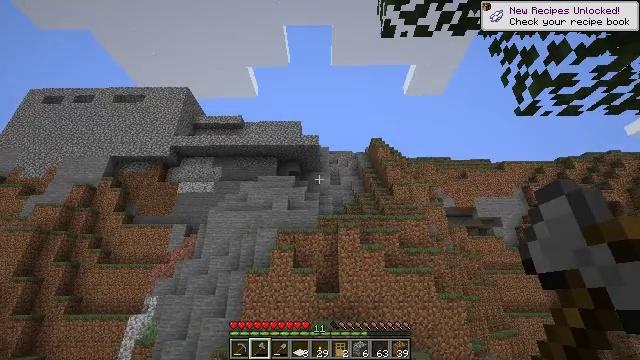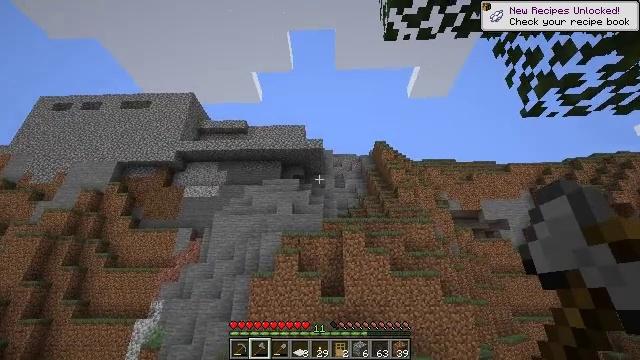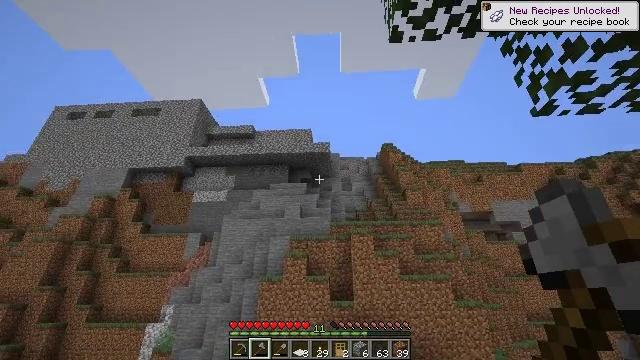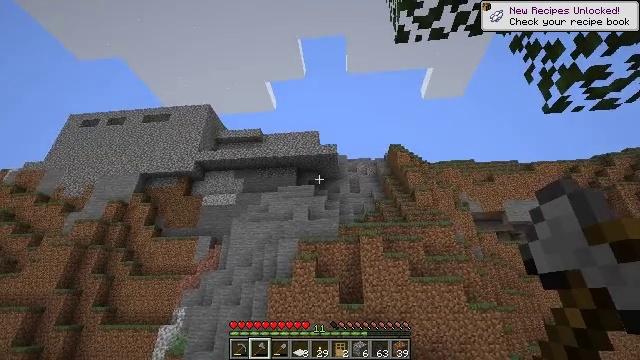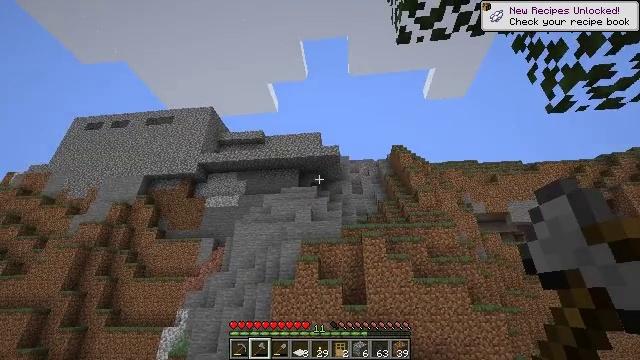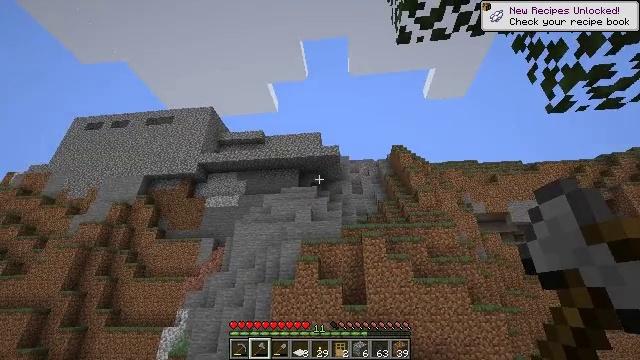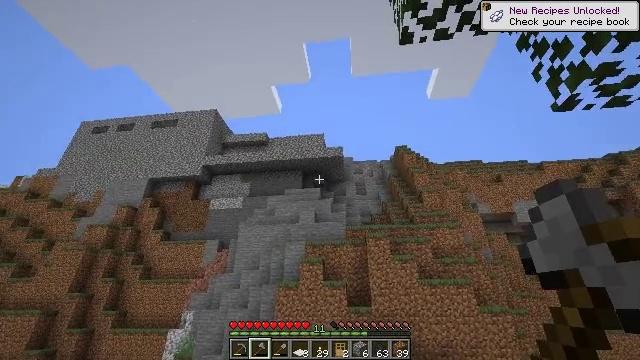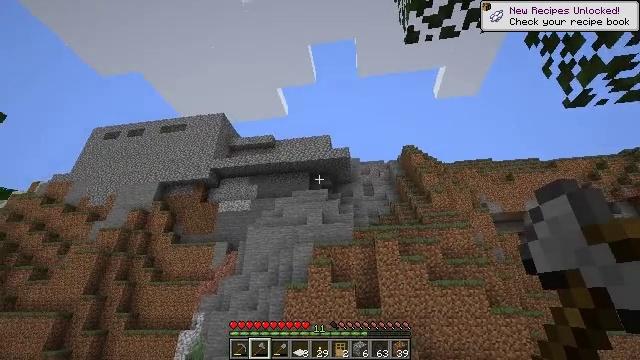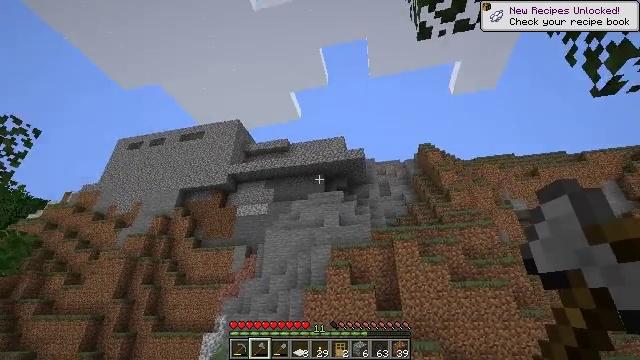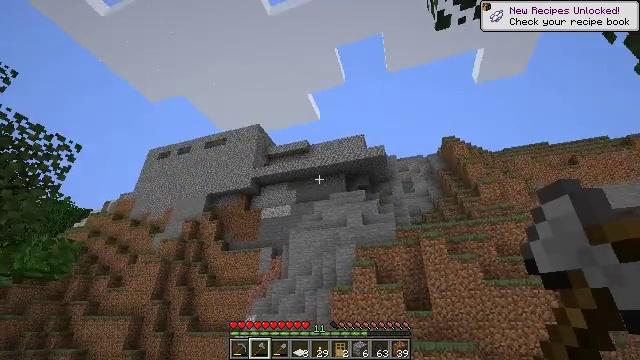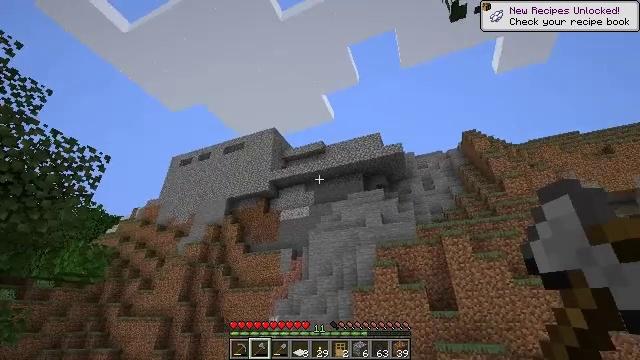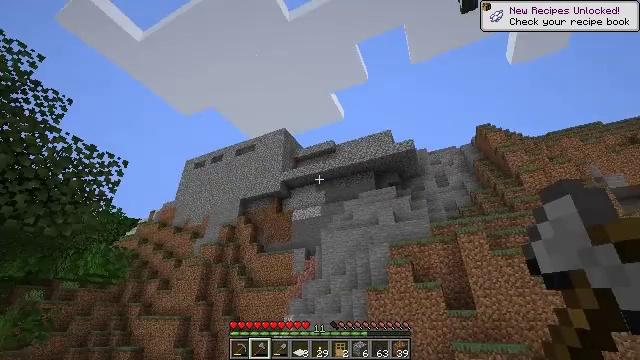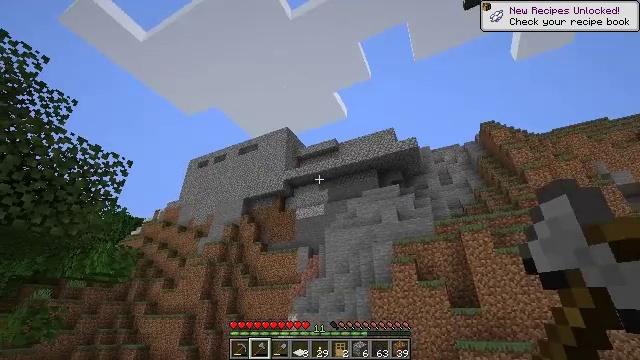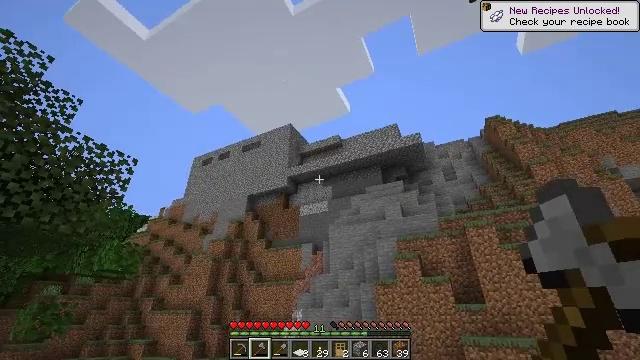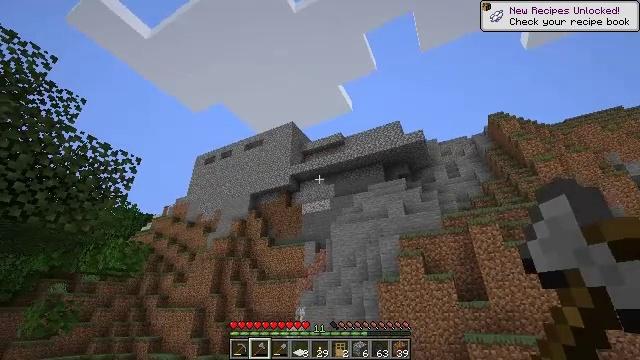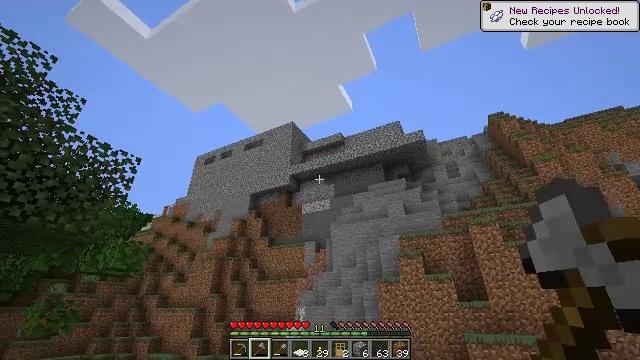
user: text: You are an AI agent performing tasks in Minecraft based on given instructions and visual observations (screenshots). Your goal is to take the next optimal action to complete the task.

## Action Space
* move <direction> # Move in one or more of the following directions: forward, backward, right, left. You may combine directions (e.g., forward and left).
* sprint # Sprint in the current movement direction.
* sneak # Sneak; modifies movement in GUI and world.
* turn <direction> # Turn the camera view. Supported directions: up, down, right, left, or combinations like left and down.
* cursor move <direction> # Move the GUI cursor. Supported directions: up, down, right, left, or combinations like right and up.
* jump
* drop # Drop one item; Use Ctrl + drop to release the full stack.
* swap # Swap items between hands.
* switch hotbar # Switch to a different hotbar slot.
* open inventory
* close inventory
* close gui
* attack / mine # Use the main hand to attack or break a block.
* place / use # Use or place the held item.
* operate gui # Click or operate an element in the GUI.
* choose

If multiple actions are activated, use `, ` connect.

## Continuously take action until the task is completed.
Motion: motion action
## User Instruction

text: Break the block to gather lily of the valley.
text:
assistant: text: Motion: turn left
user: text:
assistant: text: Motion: turn left
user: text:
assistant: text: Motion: turn left
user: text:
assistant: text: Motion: no_op
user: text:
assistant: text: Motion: no_op
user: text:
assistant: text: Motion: no_op
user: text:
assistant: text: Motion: turn left
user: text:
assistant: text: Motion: turn left
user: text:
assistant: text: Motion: turn left
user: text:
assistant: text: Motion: turn left
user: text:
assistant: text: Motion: turn left
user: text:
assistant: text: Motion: no_op
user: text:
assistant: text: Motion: no_op
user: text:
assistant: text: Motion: no_op
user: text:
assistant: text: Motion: no_op
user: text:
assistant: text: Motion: no_op
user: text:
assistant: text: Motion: no_op
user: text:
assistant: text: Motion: no_op
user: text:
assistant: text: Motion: no_op
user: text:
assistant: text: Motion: no_op
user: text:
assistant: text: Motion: no_op
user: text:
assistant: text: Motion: no_op
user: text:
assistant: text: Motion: no_op
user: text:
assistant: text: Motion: turn down
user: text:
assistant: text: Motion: turn down
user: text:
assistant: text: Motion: no_op
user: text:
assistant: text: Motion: no_op
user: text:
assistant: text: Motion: no_op
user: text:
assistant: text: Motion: no_op
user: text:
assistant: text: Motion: no_op